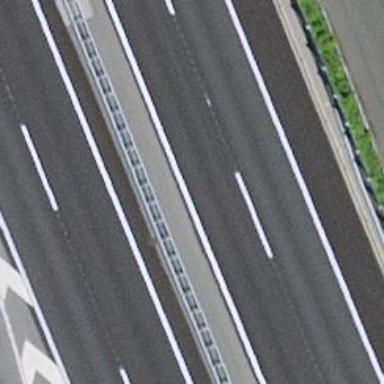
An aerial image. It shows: Motorway.